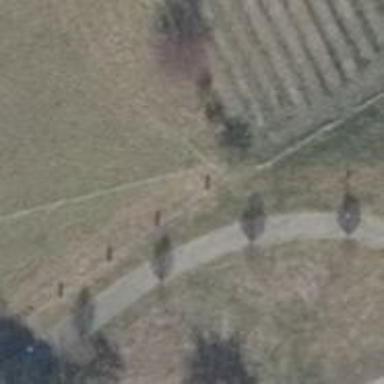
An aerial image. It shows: Footway along the road.